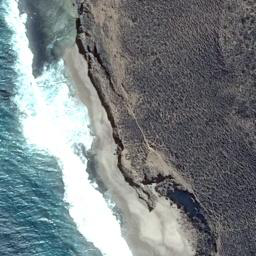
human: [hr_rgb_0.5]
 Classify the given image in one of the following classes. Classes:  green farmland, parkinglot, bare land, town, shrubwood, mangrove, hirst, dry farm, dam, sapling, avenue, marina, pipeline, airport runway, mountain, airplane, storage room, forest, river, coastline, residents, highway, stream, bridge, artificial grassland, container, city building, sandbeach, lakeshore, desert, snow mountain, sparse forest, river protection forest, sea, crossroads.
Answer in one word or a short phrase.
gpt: coastline